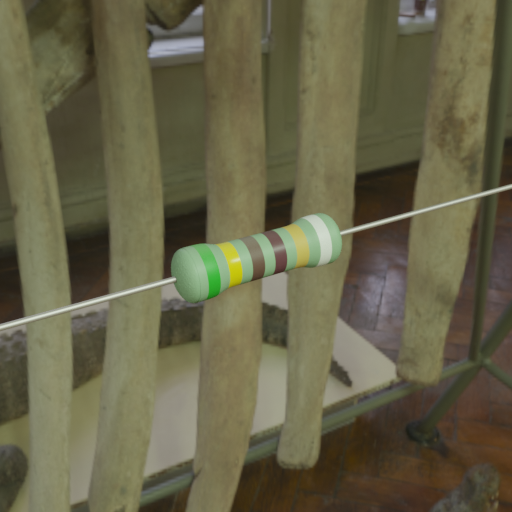
Resistor colour bands (in order): green, yellow, brown, brown, gold, white